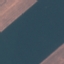
Land use / land cover: AnnualCrop